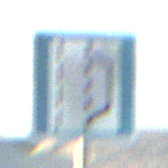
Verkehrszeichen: NothalteUndPannenbucht
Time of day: SunriseSunset
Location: Outdoor (Beach)
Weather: Clear
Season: NotSpecified
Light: Natural